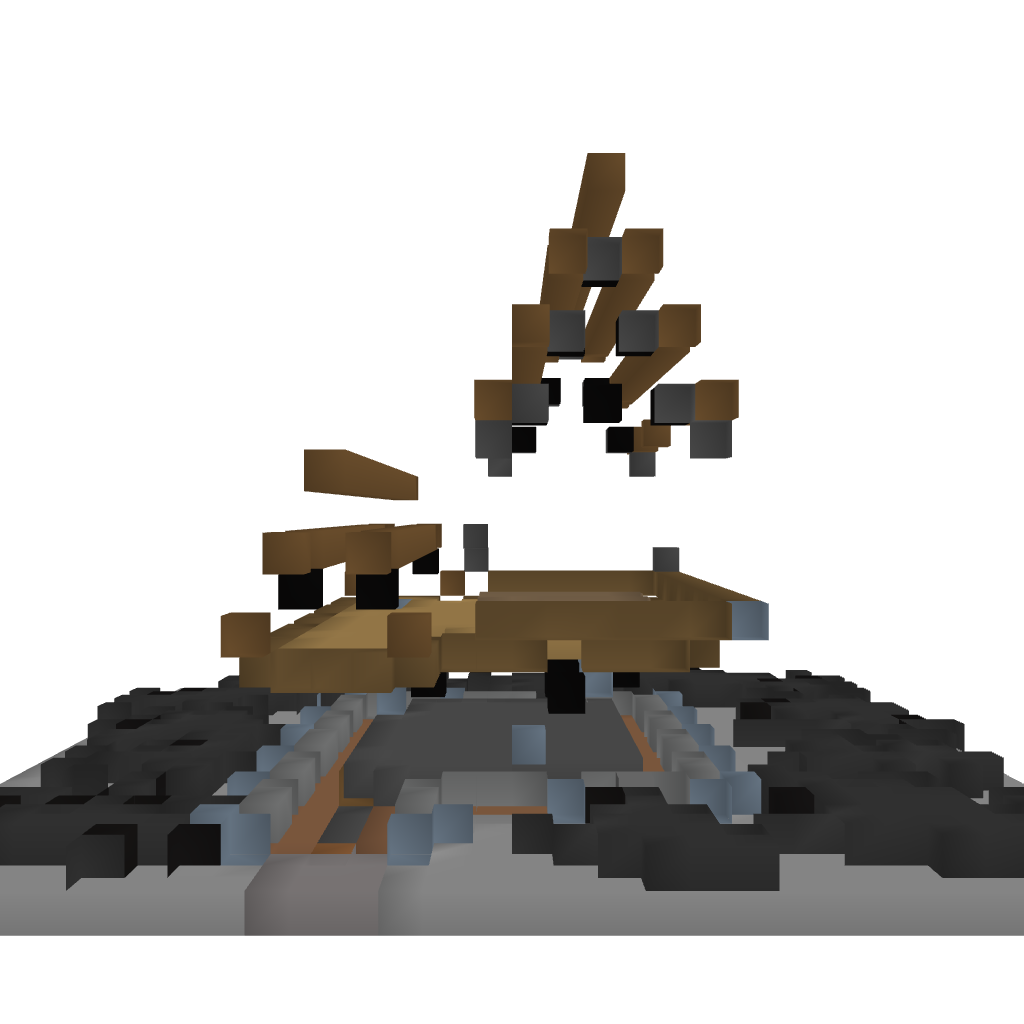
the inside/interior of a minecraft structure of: Medieval Cottage